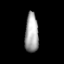
Tissue: lung
Cell type: Epithelial cells
Senescence score: 0.1467
Nuclear area (px): 521
Mean DAPI intensity: 166.019